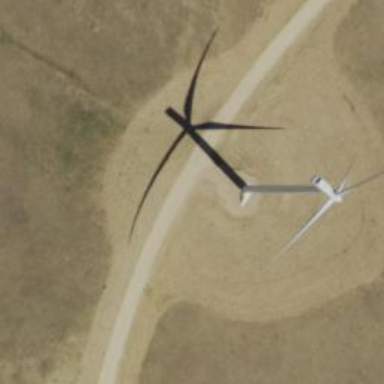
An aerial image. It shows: Wind generator powered by wind turbines of horizontal axis type. It is manufactured by Vestas.